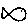
Label: fish